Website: home-depot
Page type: customer-info-address
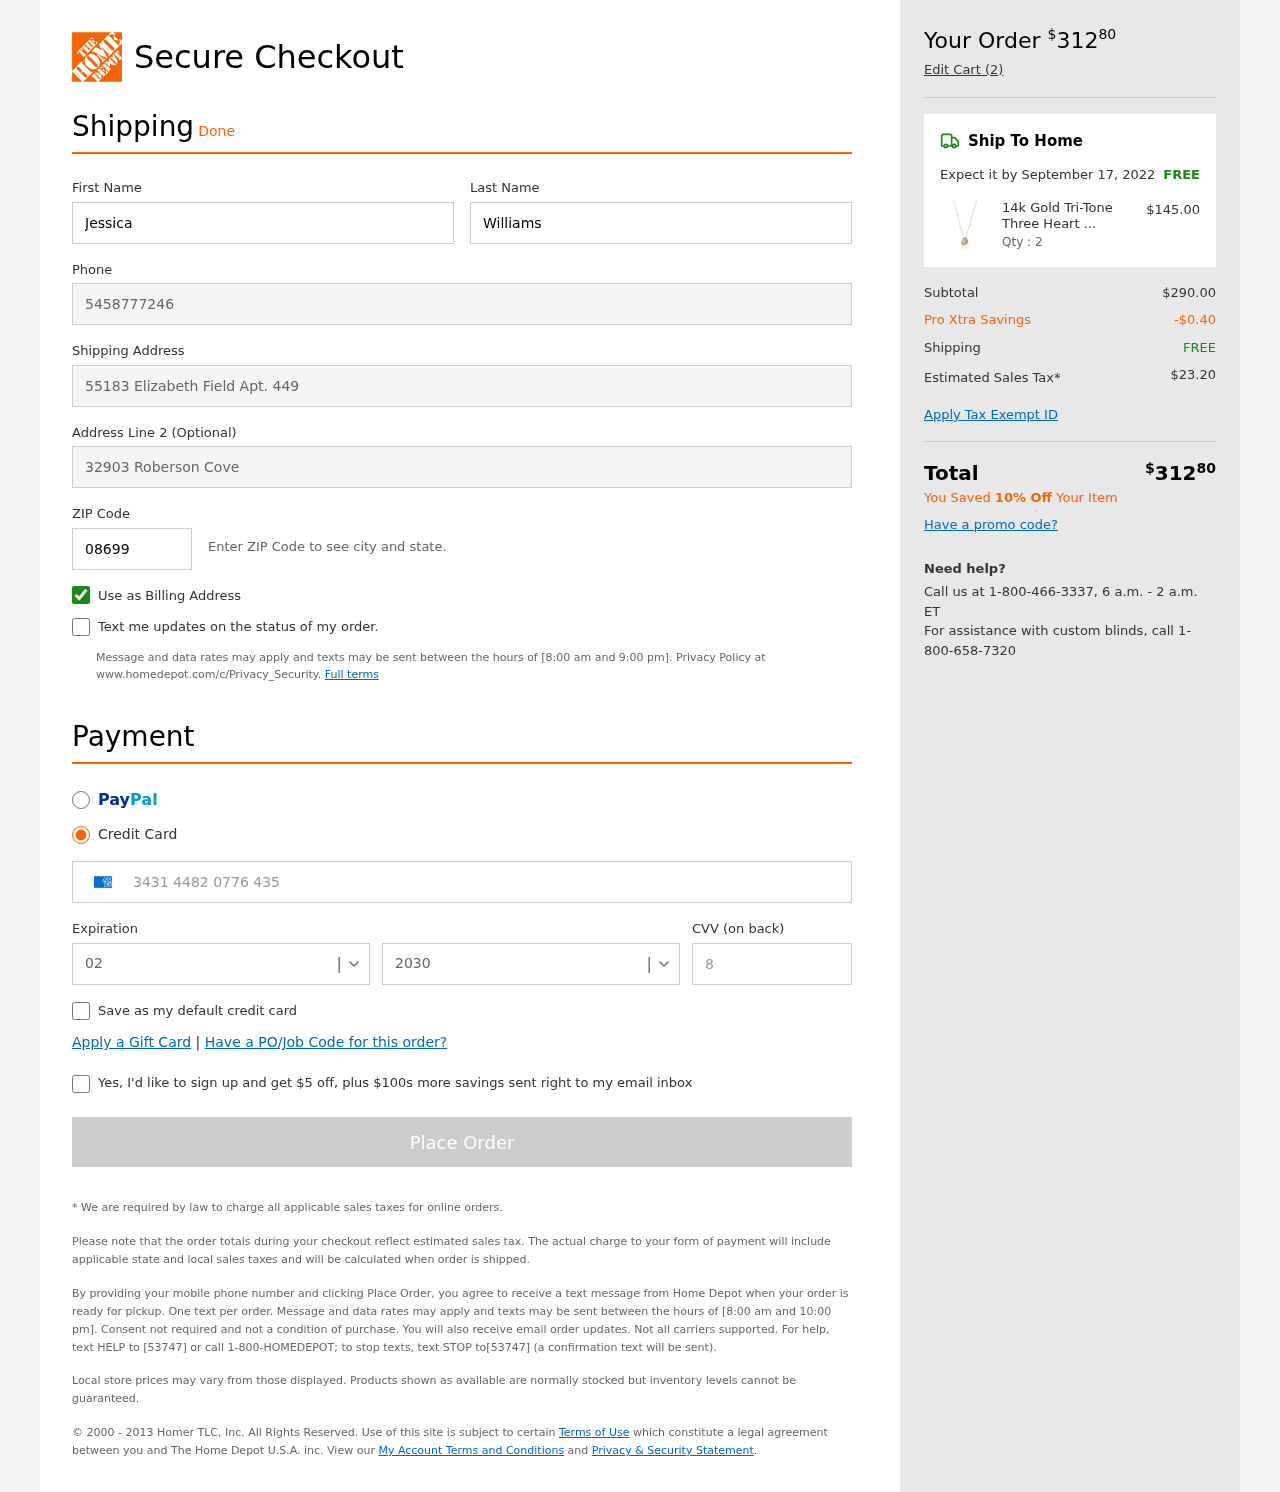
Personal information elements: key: PII_CARD_CVV
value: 8625
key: PII_CARD_EXPIRY_MONTH
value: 02
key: PII_CARD_EXPIRY_YEAR
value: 30
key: PII_CARD_NUMBER
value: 3431 4482 0776 435
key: PII_FIRSTNAME
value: Jessica
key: PII_LASTNAME
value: Williams
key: PII_PHONE
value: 5458777246
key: PII_POSTCODE
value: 08699
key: PII_STREET
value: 55183 Elizabeth Field Apt. 449
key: PII_STREET2
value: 32903 Roberson Cove
Product elements: key: PRODUCT1_NAME
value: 14k Gold Tri-Tone Three Heart Pendant Necklace, 18"
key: PRODUCT1_PRICE
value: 145
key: PRODUCT1_QUANTITY
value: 2
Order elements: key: ORDER_TOTAL
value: $31280
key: ORDER_NUM_ITEMS
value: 2
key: ORDER_DELIVERY_DATE
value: September 17, 2022
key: ORDER_SHIPPING_COST
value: FREE
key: ORDER_SUBTOTAL
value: $290.00
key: ORDER_DISCOUNT
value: -$0.40
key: ORDER_SHIPPING_COST2
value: FREE
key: ORDER_TAX
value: $23.20
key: ORDER_TOTAL2
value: $31280
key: ORDER_SAVINGS_MESSAGE
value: You Saved 10% Off Your Item